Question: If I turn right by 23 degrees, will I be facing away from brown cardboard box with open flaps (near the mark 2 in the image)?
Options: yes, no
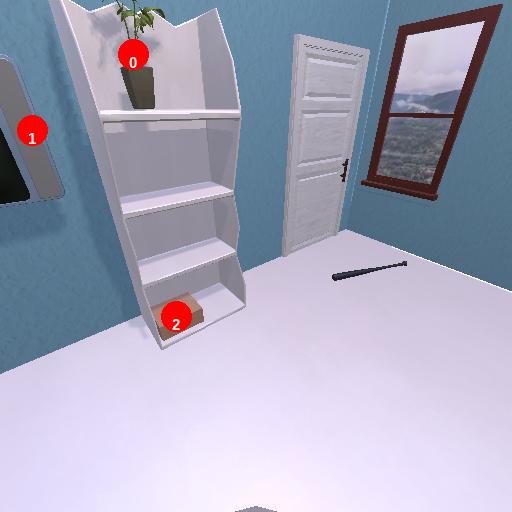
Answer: yes